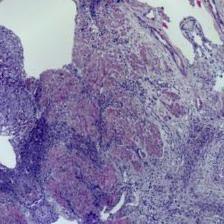
Diagnosis: OSCC